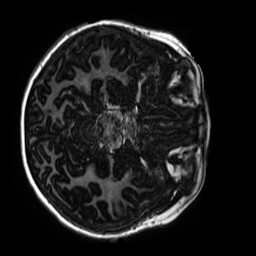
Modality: MP2RAGE
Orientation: axial
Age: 9
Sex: male
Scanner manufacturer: siemens
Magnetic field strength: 3 T
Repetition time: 4 s
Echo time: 0.00303 s